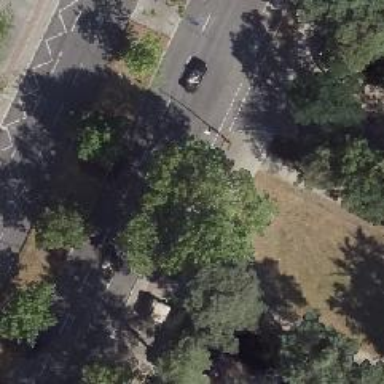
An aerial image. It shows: Sidewalk along the footway.